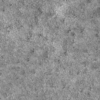
Label: not_dusty